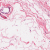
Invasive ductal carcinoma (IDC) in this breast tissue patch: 0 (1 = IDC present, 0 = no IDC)